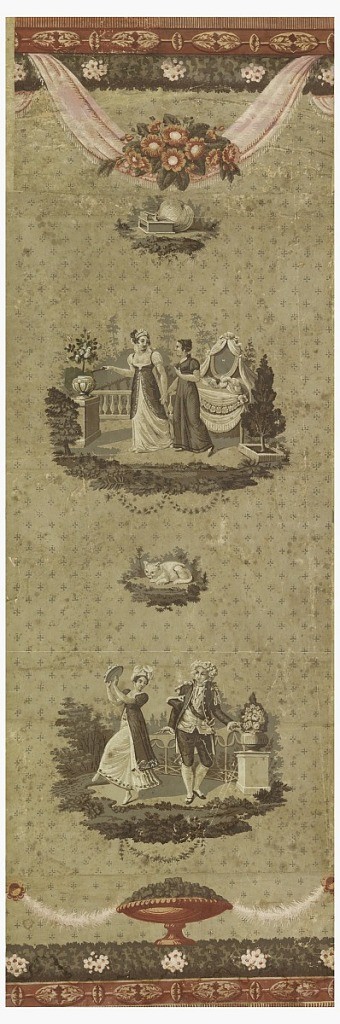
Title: Sidewall
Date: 1805–10
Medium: Block printed on handmade paper
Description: Vertical rectangle. Green field, sewn with crossed lines of darker olive-green; brown border top and bottom, with dark green band of foliage sprinkled with pink flowers. Two figure motifs in center of paper, with third motif displaying a cat. Mounted on masonite panel.